Interaction volume radius: 5 \u00c5
Interaction volume height: 30 \u00c5
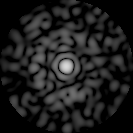
Disorder parameter: 0.8389